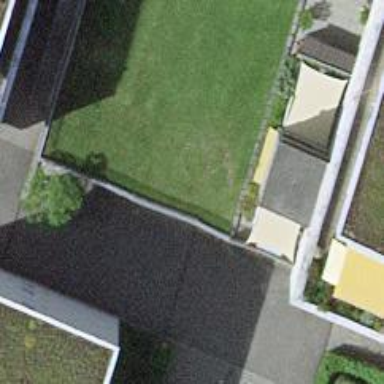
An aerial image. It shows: Group of garages.